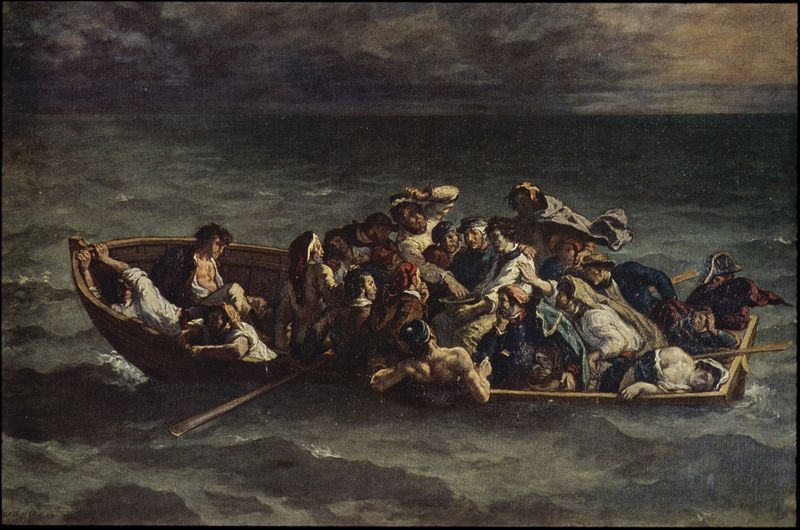
Titel: La barque de Don Juan, Die Barke Don Juans
Künstler: Eugène Delacroix
Standort: Paris
Institution: Musée du Louvre
Schlagwörter: dunkel, gemälde, gewitter, himmel, kampf, mann, meer, nackt, wasser, weiß, wolken, frauen, menschen, see, sitzen, abend, frankreich, frau, grau, holz, hut, licht, männer, nacht, schwarz, rot, haube, leute, hemd, schüssel, tod, tot, öl, einsamkeit, horizont, kalt, weite, wind, sonne, dunkelheit, haare, mantel, kontrast, boot, kahn, paddel, ruder, schiff, wellen, düster, sonnenuntergang, romantik, ölgemälde, angst, not, schiffbruch, seenot, sturm, turner, untergang, unwetter, wehen, wetter, wogen, historienbild, essen, holzboot, ruderboot, ruderer, rudern, oberkörper, fallen, abendrot, ozean, flucht, mond, krank, viele, gefahr, tote, verletzte, menschenmasse, panik, bedrohlich, flüchten, matrose, menschenmenge, verzweiflung, sterben, ungemütlich, floss, elend, hilfe, leid, medusa, graublau, erschöpft, kentern, retten, rettung, schiffbrüchige, delacroix, beiboot, passagiere, bott, überfahrt, voll, seeleute, durst, massen, flüchtlinge, rettungsboot, unheil, ertrinken, überlebende, überfüllt, überleben, wallen, überladen, kippen, tiefgang, ertrinkender, flüchtling, auf see, pinasse, menschen in not, schaukelt, medus, losen, leute ssenot, havarierte, konstraste, cboot, seeneot, ehlend